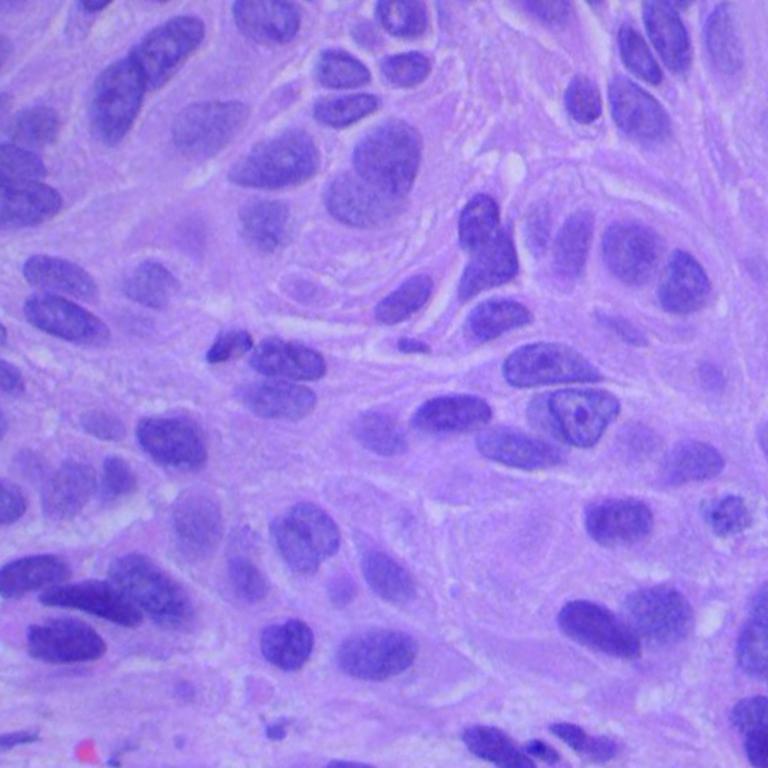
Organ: lung
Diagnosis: squamous carcinomas